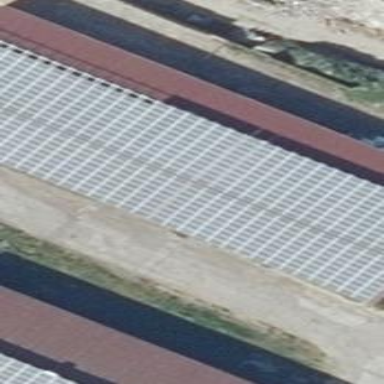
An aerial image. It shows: Solar photovoltaic panel generator on farm auxiliary building. The small installation generates electricity from solar energy.